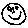
Label: smiley face